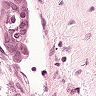
Metastatic tissue present: yes